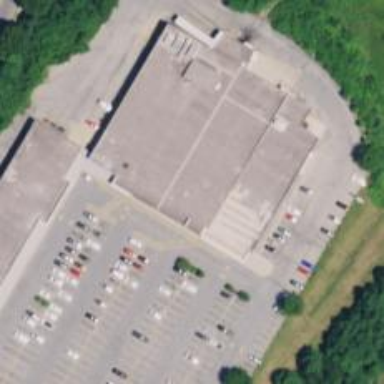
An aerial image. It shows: Supermarket.